Question: Following code implements a marquee like animation that is working just on firefox. It is not working in chrome. What could be the reason for this ? Here is the <URL> that will show up only in the firefox.
'''
/* define the animation */
@-webkit-keyframes marquee {
0% { transform: translate(0, 0); }
100% { transform: translate(-100%, 0); }
}
@-moz-keyframes marquee {
0% { transform: translate(0, 0); }
100% { transform: translate(-100%, 0); }
}
/* define your limiting container */
.marquee {
border: solid 2px;
white-space: nowrap;
overflow: hidden;
box-sizing: border-box;
}
/* this is the tray moving around your container */
.marquee span {
display: inline-block;
padding-left: 100%;
text-indent: 0;
animation: marquee 15s linear infinite; /* here you select the animation */
}
/* pause the animation on mouse over */
.marquee span:hover {
animation-play-state: paused
}
'''
'''
<p class="marquee">
<span>
Hey ! What's up?
</span>
</p>
'''
Debugging in chrome highlights this :

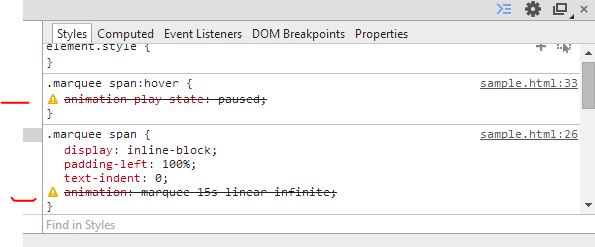
Answer: Haven't got Chrome installed currently, but remember to prefix '-webkit' to all CSS3 functions for compatibility.
'''
@-webkit-keyframes marquee {
0% { -webkit-transform: translate(0, 0); }
100% { -webkit-transform: translate(-100%, 0); }
}
'''
EDIT: For the error you added, utilise the above.
'''
/* this is the tray moving around your container */
.marquee span {
display: inline-block;
padding-left: 100%;
text-indent: 0;
animation: marquee 15s linear infinite; /* here you select the animation */
-webkit-animation: marquee 15s linear infinite; /* here you select the animation */
}
/* pause the animation on mouse over */
.marquee span:hover {
animation-play-state: paused;
-webkit-animation-play-state: paused;
}
'''